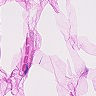
Metastatic tissue present: no